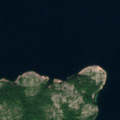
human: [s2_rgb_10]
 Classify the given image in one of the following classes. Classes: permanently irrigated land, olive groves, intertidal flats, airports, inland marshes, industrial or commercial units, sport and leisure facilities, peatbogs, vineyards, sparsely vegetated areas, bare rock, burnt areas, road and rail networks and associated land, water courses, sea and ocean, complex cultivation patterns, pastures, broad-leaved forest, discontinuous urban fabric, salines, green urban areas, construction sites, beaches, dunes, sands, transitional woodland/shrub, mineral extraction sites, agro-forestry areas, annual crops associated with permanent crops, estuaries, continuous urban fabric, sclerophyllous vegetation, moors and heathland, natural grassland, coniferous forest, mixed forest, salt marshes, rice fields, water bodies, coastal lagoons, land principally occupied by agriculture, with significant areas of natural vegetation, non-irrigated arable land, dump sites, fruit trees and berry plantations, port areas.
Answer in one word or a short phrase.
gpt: mixed forest, sea and ocean